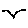
Label: bird